Fundus camera: zeiss
Shooting center: midpoint
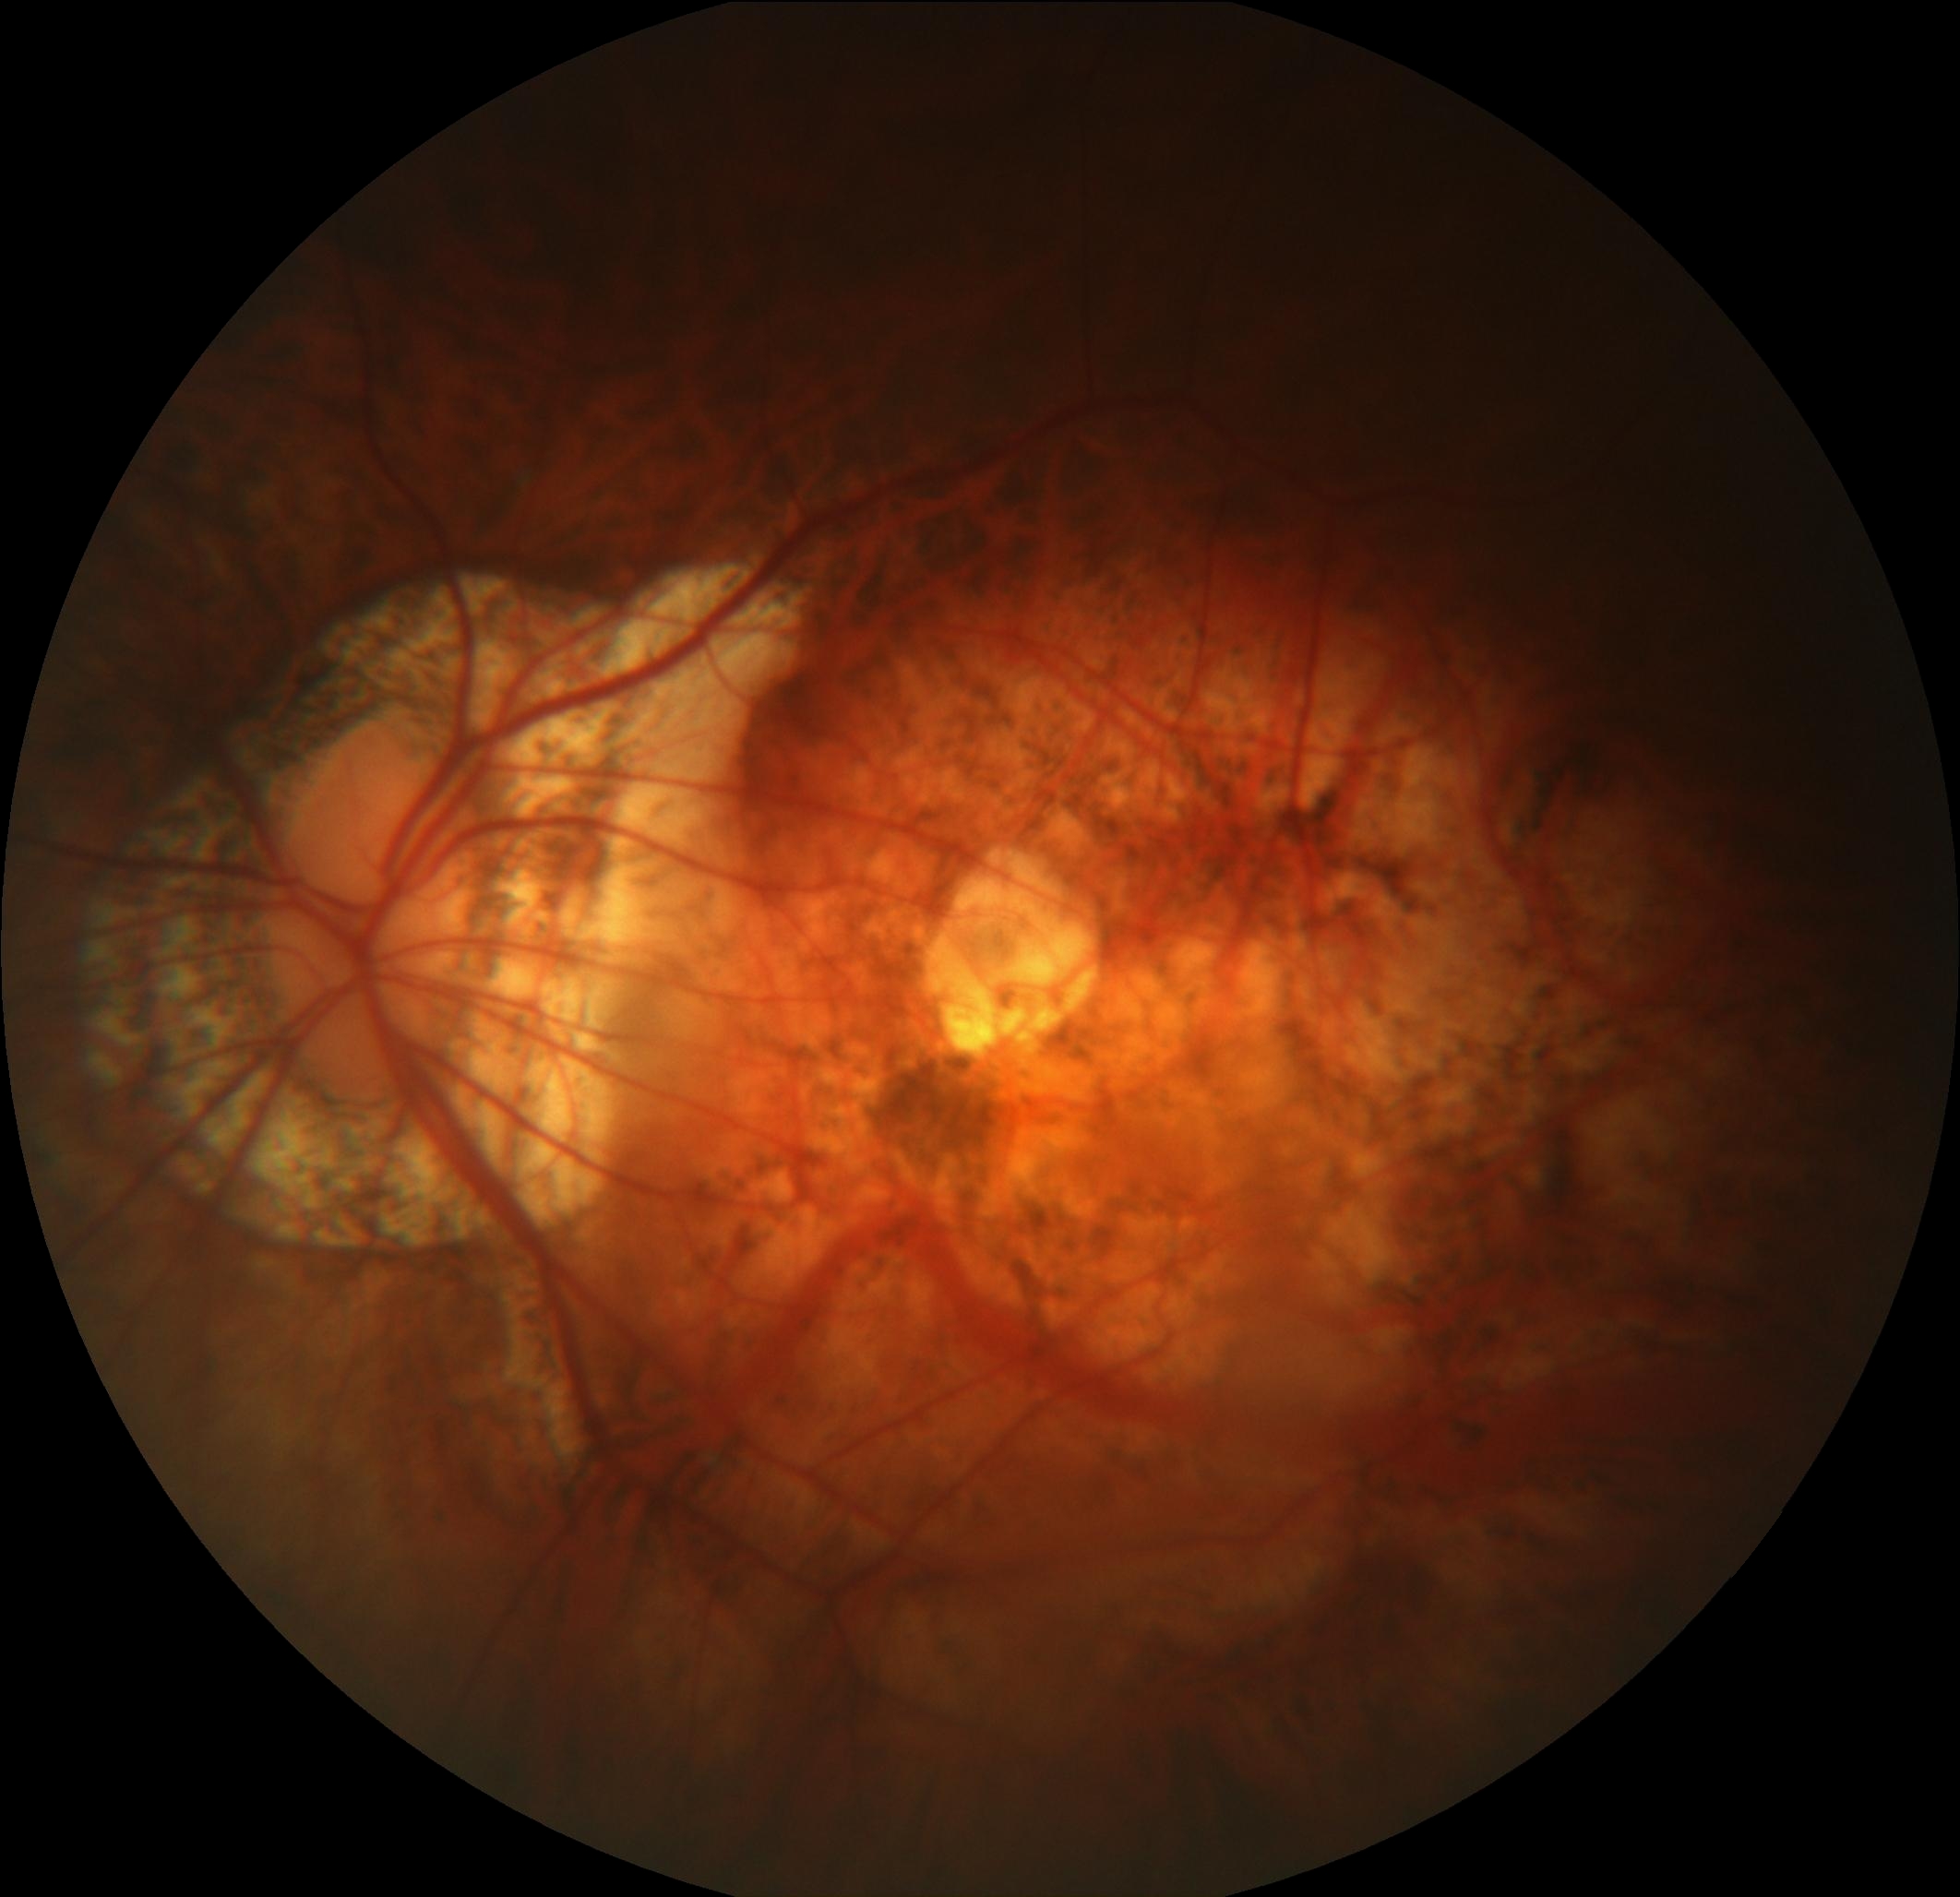
Pathologic myopia: yes
Patchy retinal atrophy: present
Retinal detachment: absent